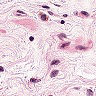
Metastatic tissue present: no